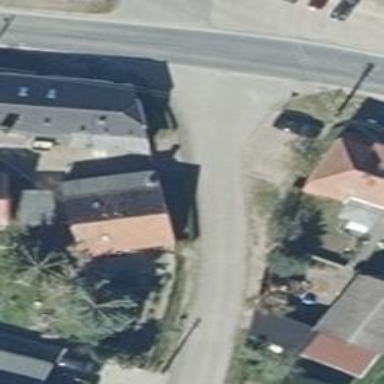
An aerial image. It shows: Residential road.